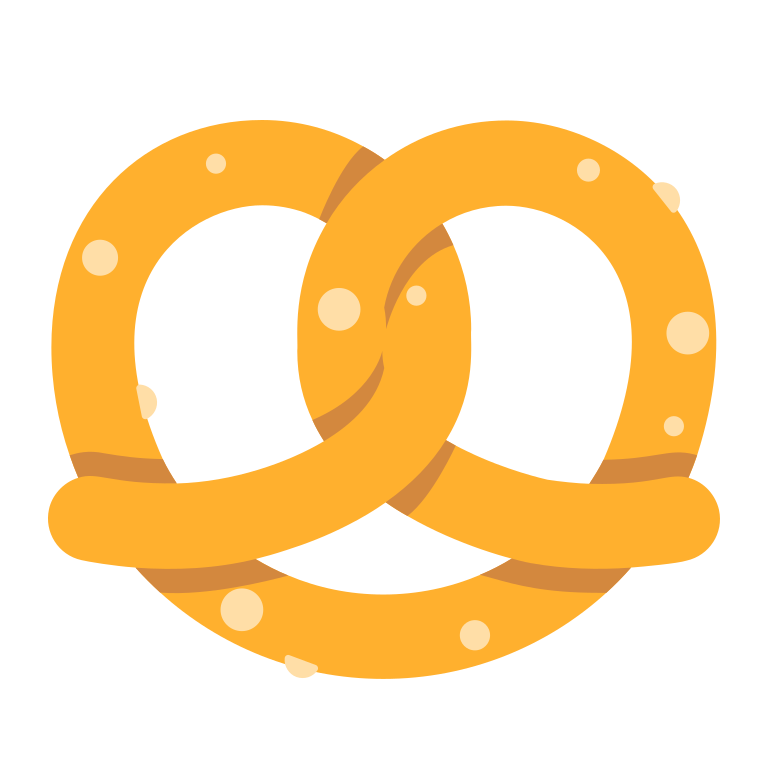
pretzel flat